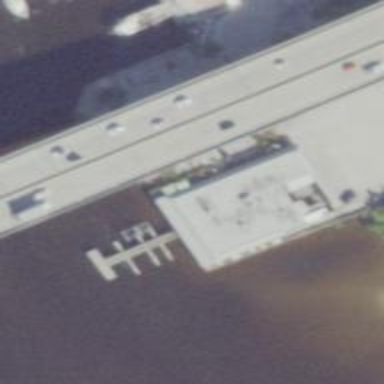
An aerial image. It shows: Bridge with pier.